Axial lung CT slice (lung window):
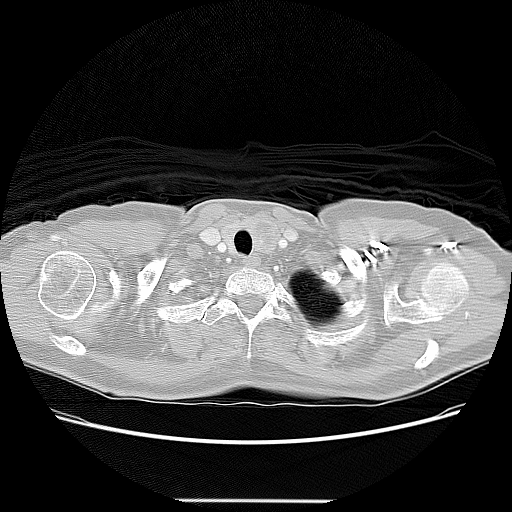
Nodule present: no